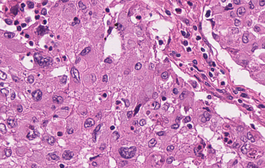
Tumor epithelial tissue: yes
Tumor-associated stroma tissue: yes
Normal tissue: no